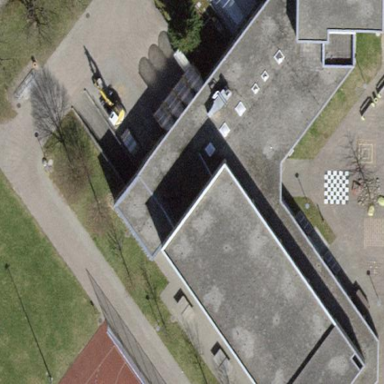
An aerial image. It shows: School building with flat roof.